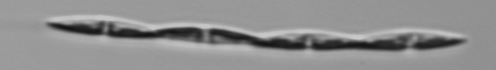
Label: Pseudo-nitzschia